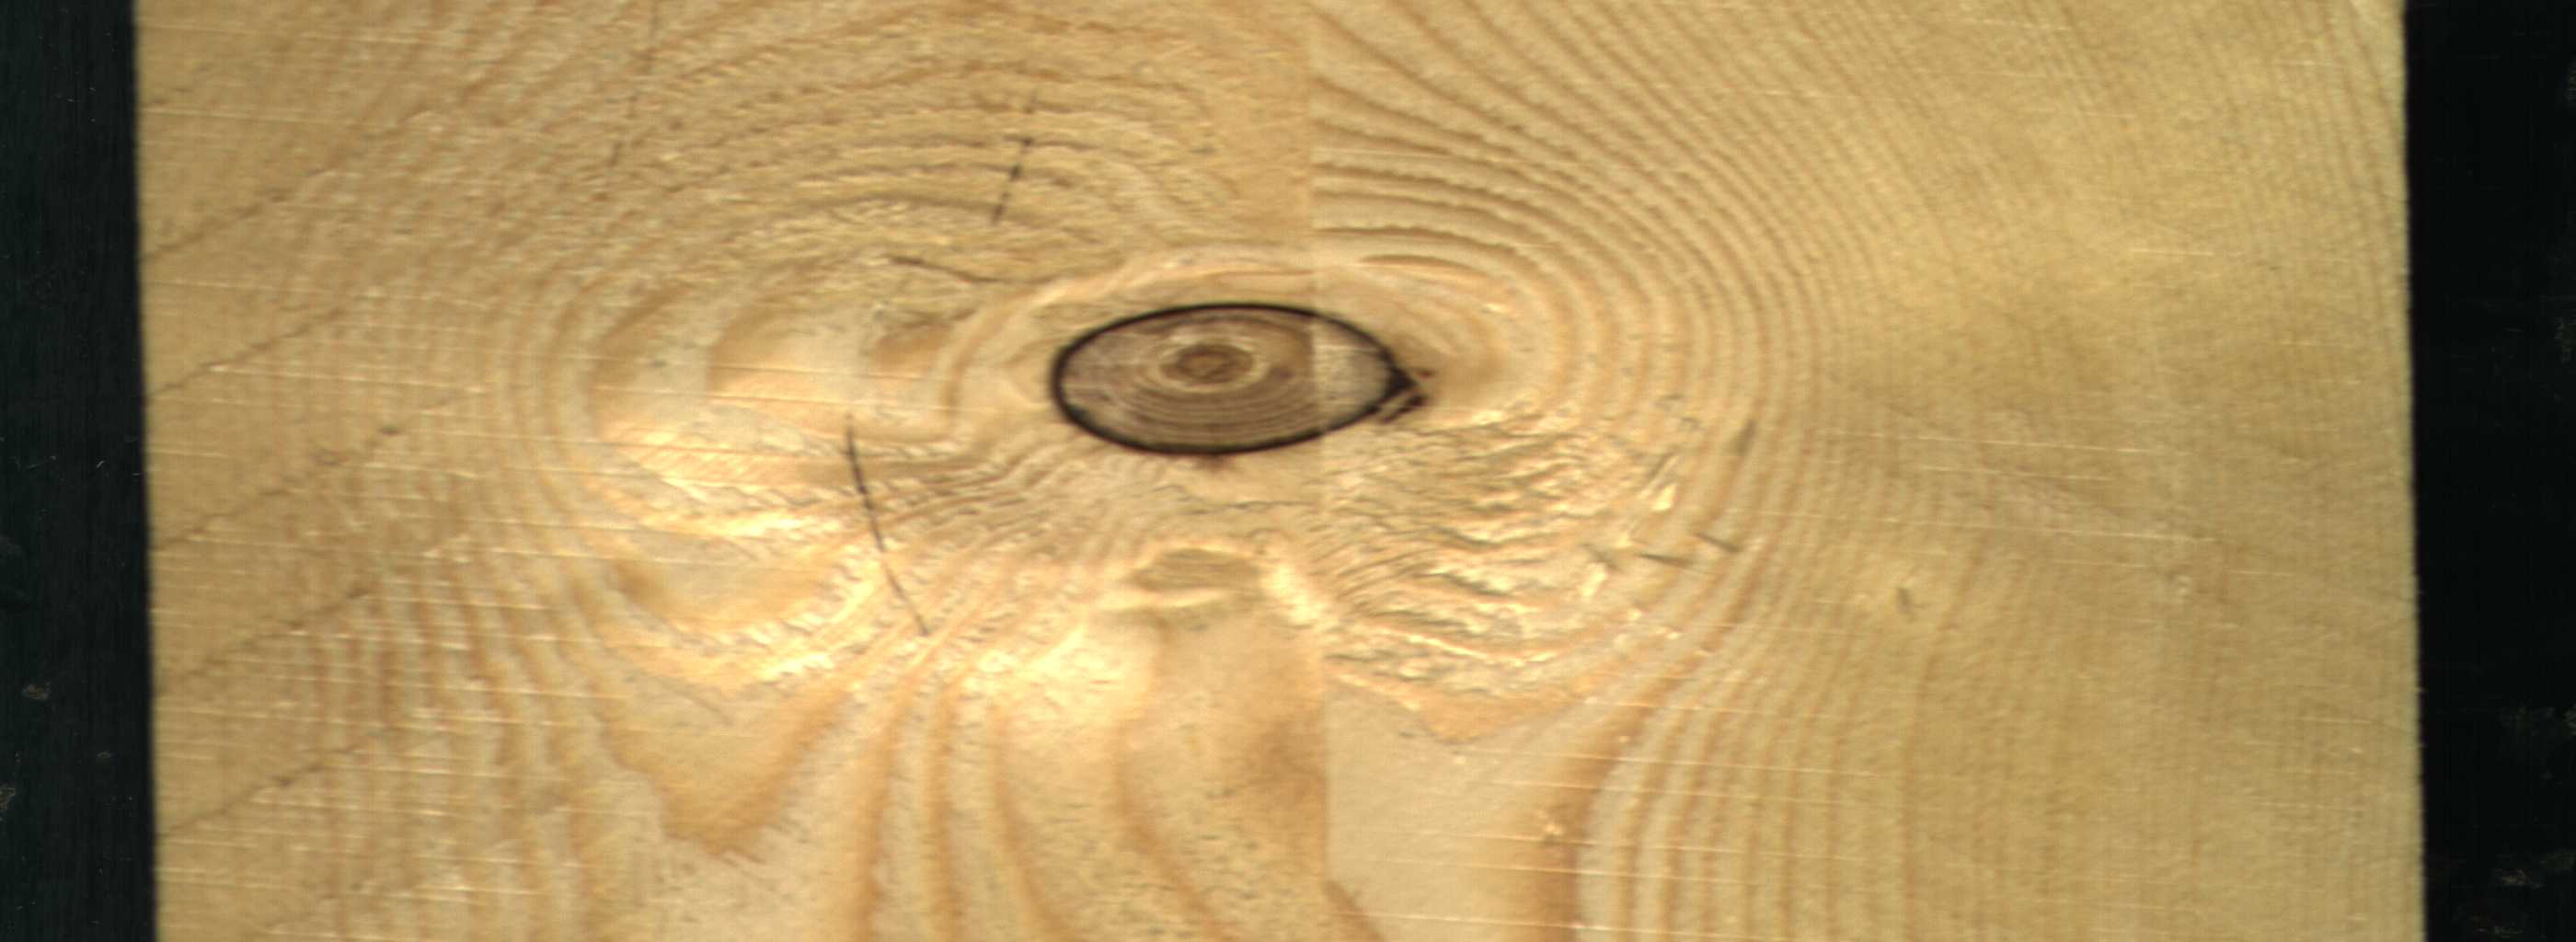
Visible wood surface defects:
Crack
Dead_Knot